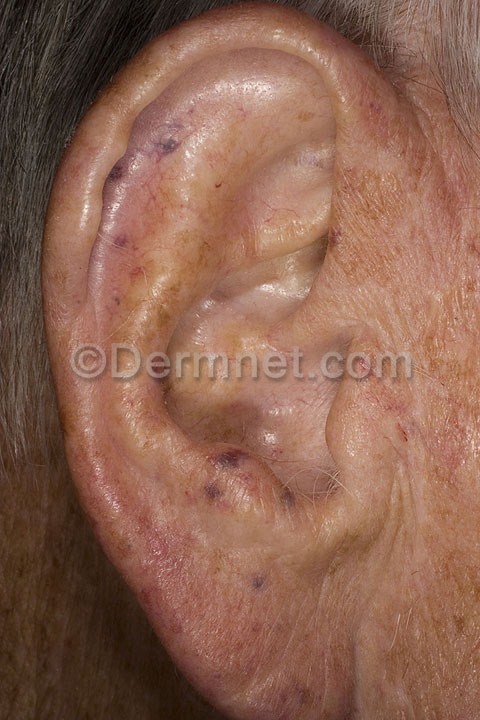
Disease: Vascular Tumors